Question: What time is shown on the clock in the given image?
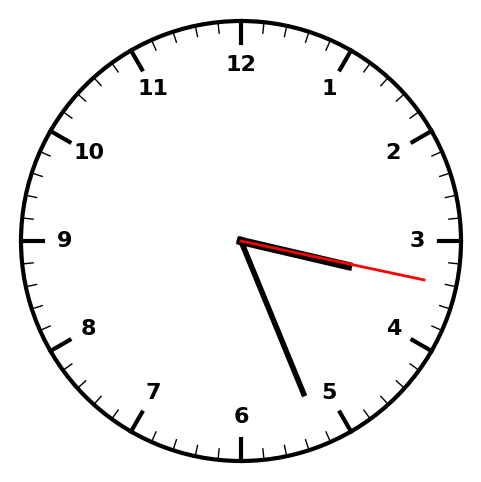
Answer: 03:26:17